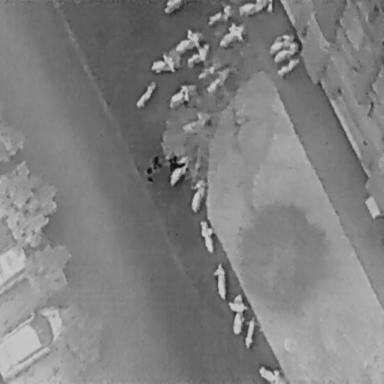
There are 26 objects shown in the infrared image, including 22 Bicycles, two Cars, and two People.